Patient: sex F, age 65
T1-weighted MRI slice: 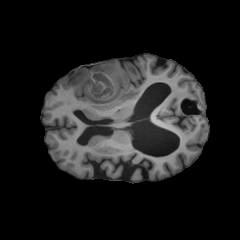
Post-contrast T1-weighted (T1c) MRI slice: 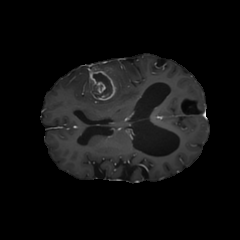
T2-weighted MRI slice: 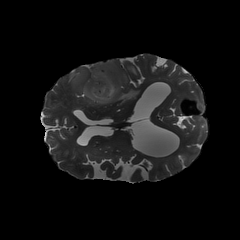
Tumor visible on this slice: yes
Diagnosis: Glioblastoma, IDH-wildtype
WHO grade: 4